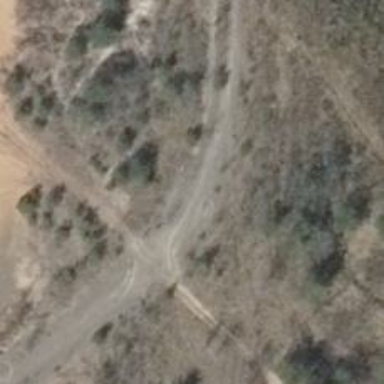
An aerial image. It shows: Gravel track with grade 2 tracktype.